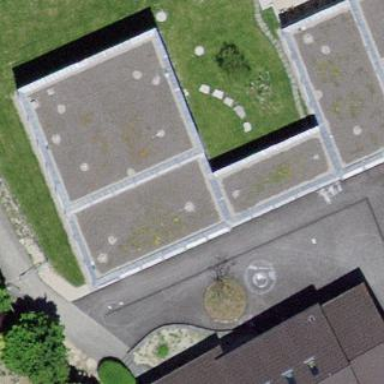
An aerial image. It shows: School building.